Question: I am trying to face a little problem i have encountered with.
I am designing a map in leaflet. What i want to achieve is add a HTML label above each marker in a leaflet map, like in this photoshoped example:

Ok the code for each label to display it is:
HTML
'''
<table>
<tr>
<td class="red"></td>
<td class="yellow"></td>
<td class="orange"></td>
<td class="blue"></td>
</tr>
</table>
'''
CSS
'''
table{
border-collapse: collapse;
}
td{
padding:20px;
border:5px solid black;
}
.red{
background-color:#F15E66;
}
.yellow{
background-color:#FFDB64;
}
.orange{
background-color:#F58326;
}
.blue{
background-color:#85B1DE;
}
'''
check <URL> for the live code.
Ok the problem comes when leaflet labels only allow to add one unique CSS entry for each label. Example:
'''
marker.bindLabel('<table><tr><td class="red"></td><td class="yellow"></td><td class="orange"></td><td class="blue"></td></tr></table>',
{noHide: true, className: "onlyone", offset: [-10, -40] });
'''
Notice the className: "onlyone" property. I can only put one css there and the "class" tags added in the html code are not executed (they do not work).
My conclusion is that i need to add all the CSS code in only one classname called "onlyone" so that then i can do className: "onlyone".
Is this possible?
Regards,
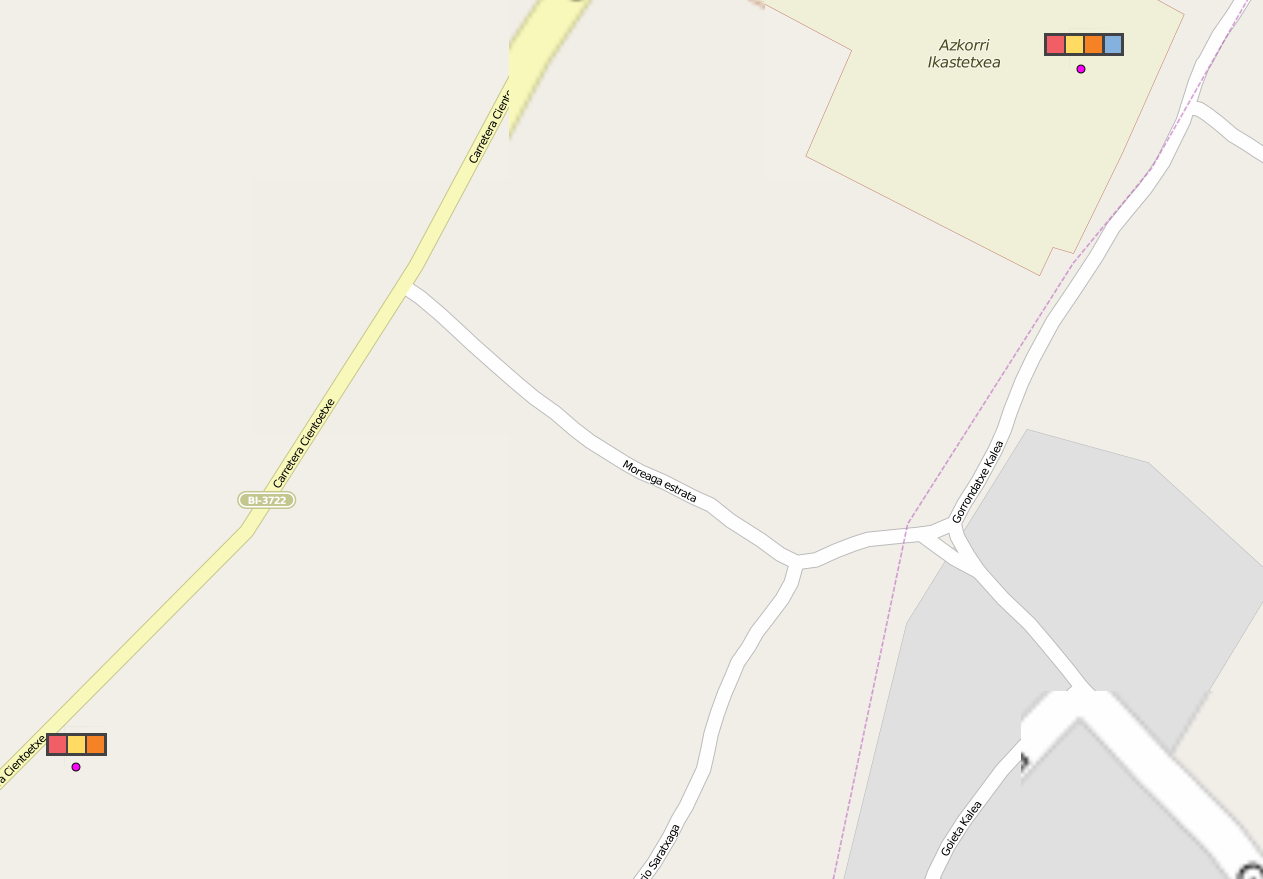
Answer: It's possible to add a single class to the 'tr' and then target the children by 'number' using 'nth-child' as follows.
'''
table {
border-collapse: collapse;
}
td {
padding: 20px;
border: 5px solid black;
}
.multi td:nth-child(1) {
background-color: #F15E66;
}
.multi td:nth-child(2) {
background-color: #FFDB64;
}
.multi td:nth-child(3) {
background-color: #F58326;
}
.multi td:nth-child(4) {
background-color: #85B1DE;
}
'''
'''
<table>
<tr class="multi">
<td></td>
<td></td>
<td></td>
<td></td>
</tr>
</table>
'''